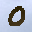
Label: 0